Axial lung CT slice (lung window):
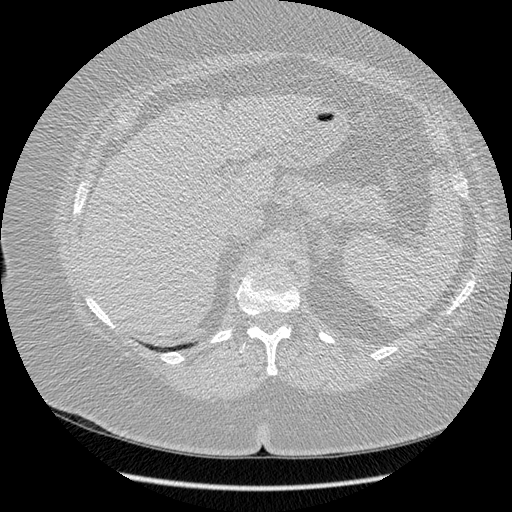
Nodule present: no